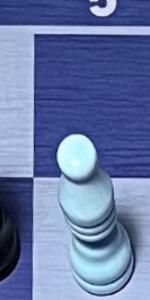
Label: Bishop_White